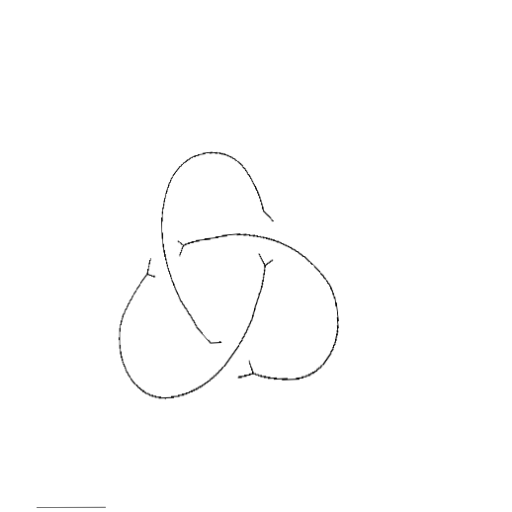
Crossing number: 3